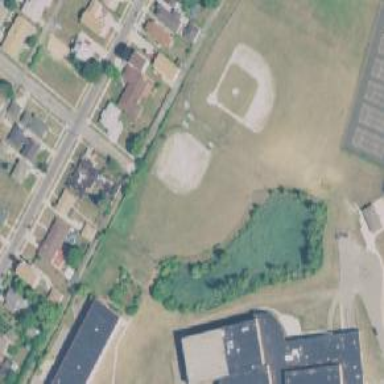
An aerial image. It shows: Baseball pitch for leisure land activities.